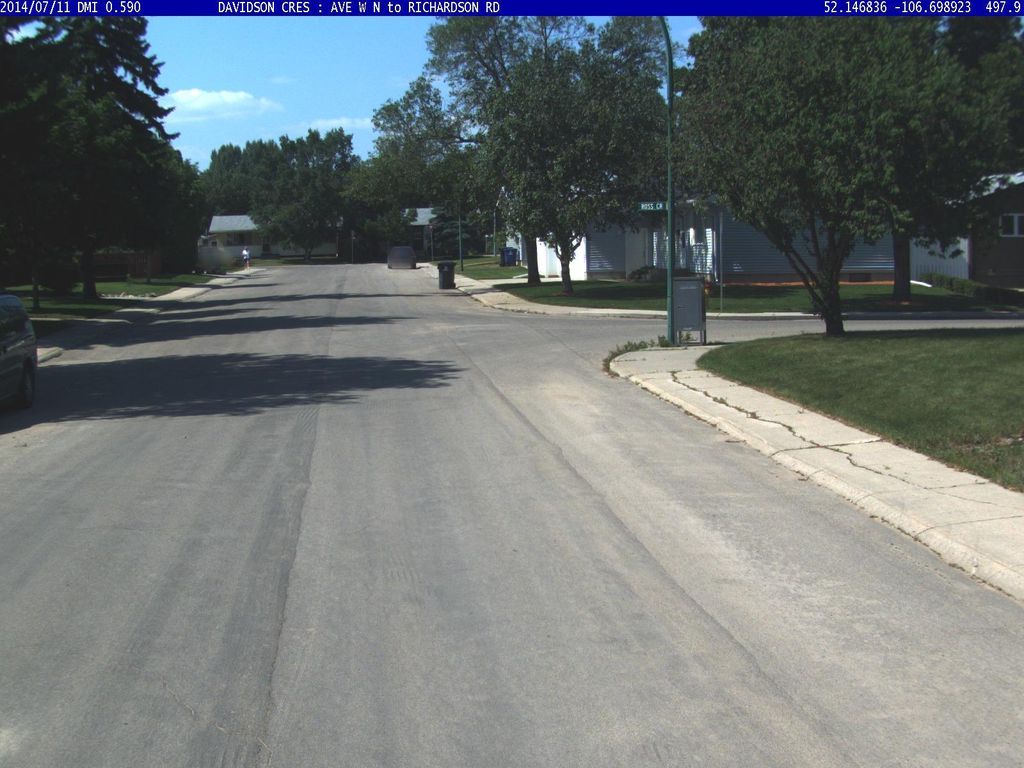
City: saskatoon